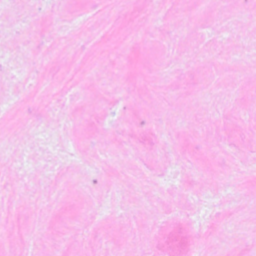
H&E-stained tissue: Breast